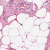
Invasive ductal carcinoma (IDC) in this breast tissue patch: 0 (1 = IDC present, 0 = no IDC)